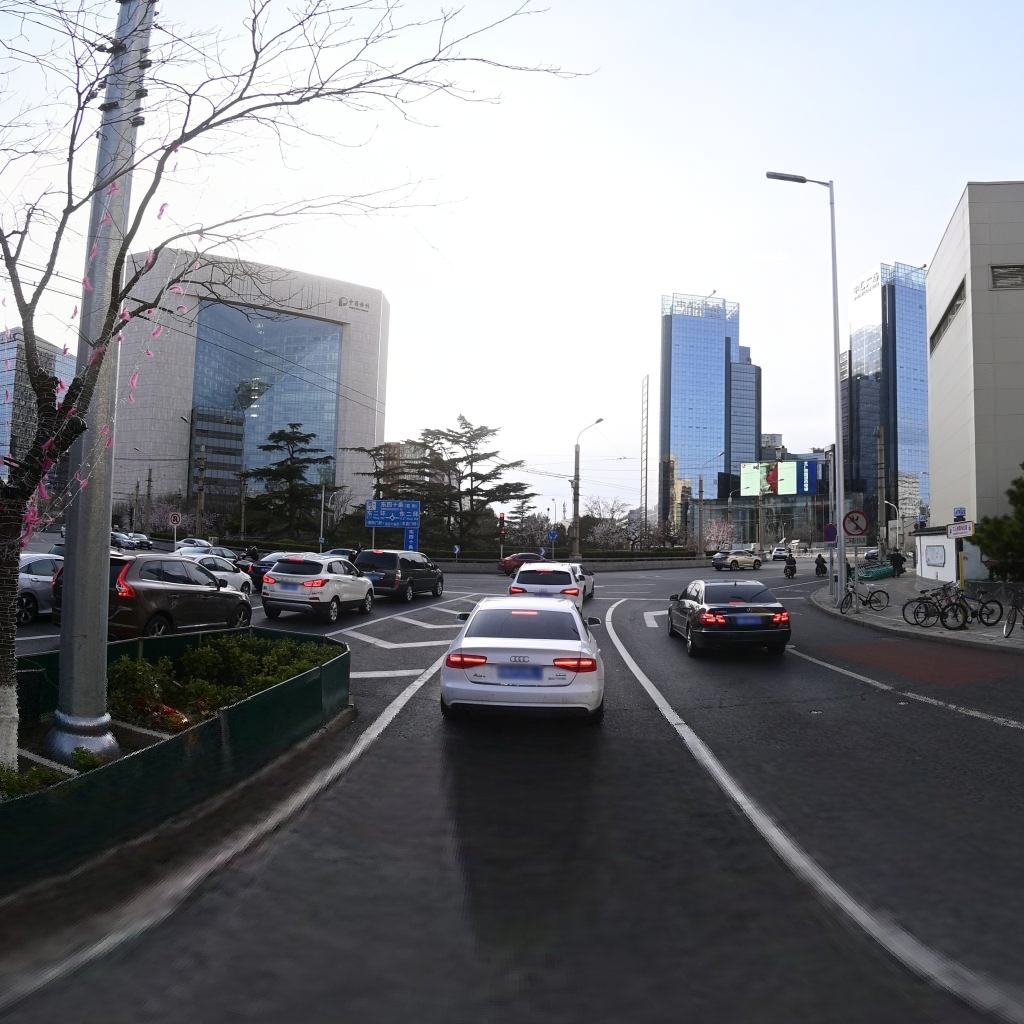
Region: Dongcheng
Road damage annotations: transverse crack, transverse crack